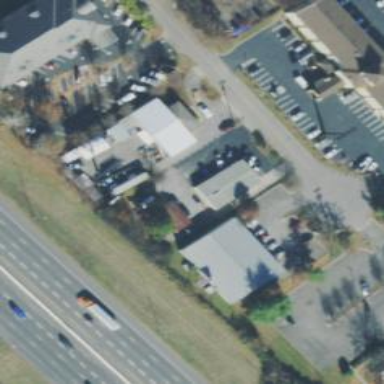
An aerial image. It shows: Commercial area with veterinary service available.